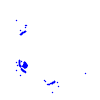
Particle: electron